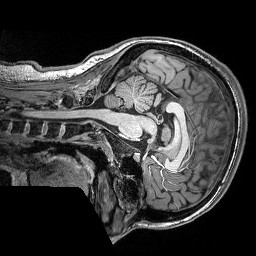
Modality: T1w
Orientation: sagittal
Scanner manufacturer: siemens
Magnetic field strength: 3 T
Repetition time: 2.5 s
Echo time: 0.00343 s